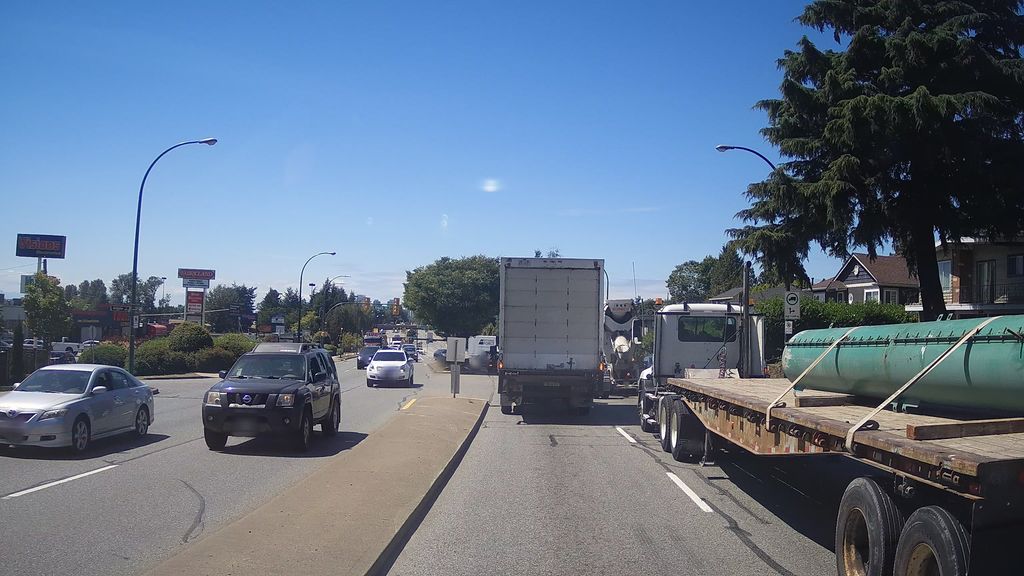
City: vancouver